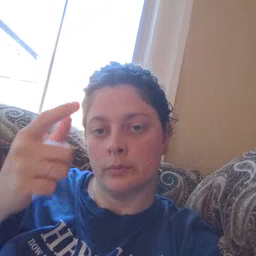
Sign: wolf